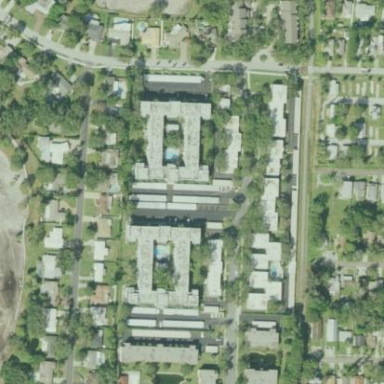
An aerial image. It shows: Residential area with apartments.